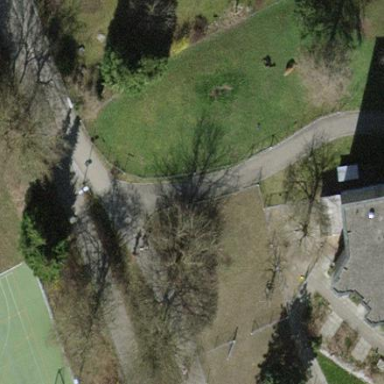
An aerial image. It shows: Park.